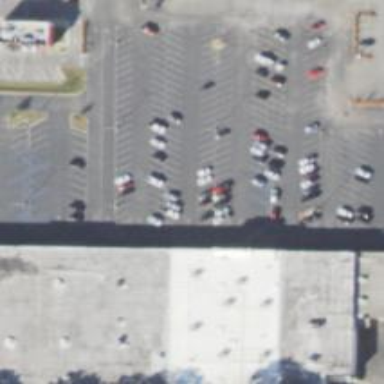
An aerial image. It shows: Parking space is available.